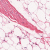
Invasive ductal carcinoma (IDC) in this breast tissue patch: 0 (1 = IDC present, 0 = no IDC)